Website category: sports
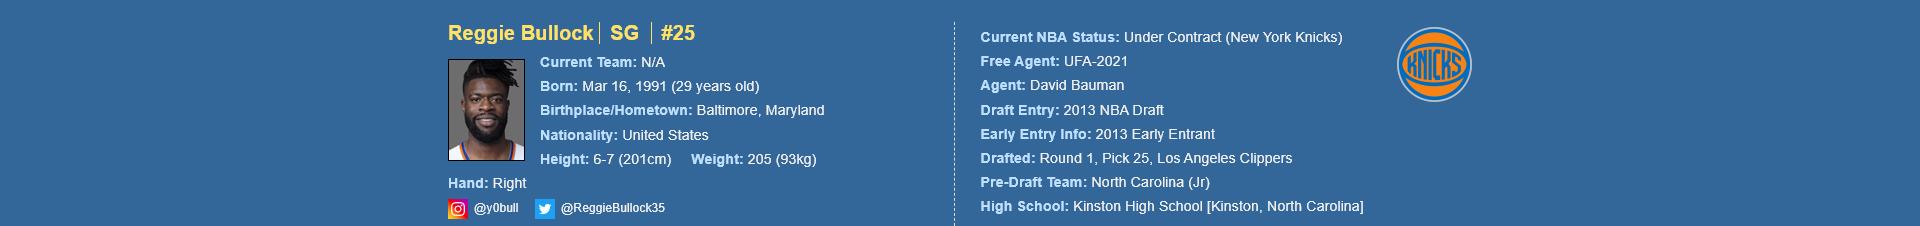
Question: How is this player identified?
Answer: Reggie Bullock

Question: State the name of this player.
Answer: Reggie Bullock

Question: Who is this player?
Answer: Reggie Bullock

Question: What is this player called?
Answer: Reggie Bullock

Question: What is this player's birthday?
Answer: Mar 16, 1991

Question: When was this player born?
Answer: Mar 16, 1991

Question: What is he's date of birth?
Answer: Mar 16, 1991

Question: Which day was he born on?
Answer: Mar 16, 1991

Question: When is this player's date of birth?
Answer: Mar 16, 1991

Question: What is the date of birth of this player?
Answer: Mar 16, 1991

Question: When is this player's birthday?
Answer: Mar 16, 1991

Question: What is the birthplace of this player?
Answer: Baltimore, Maryland

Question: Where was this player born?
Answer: Baltimore, Maryland

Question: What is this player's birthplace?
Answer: Baltimore, Maryland

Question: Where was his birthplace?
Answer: Baltimore, Maryland

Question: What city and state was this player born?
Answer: Baltimore, Maryland

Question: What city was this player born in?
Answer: Baltimore, Maryland

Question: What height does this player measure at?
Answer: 6-7 (201cm)

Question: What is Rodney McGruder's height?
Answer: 6-7 (201cm)

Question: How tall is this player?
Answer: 6-7 (201cm)

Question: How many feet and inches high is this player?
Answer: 6-7 (201cm)

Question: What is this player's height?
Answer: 6-7 (201cm)

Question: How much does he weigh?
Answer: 205 (93kg)

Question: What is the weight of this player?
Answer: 205 (93kg)

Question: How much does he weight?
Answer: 205 (93kg)

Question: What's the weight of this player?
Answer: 205 (93kg)

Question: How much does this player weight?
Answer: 205 (93kg)

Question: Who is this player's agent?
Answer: David Bauman

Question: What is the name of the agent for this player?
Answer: David Bauman

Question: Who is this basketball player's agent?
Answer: David Bauman

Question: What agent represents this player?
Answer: David Bauman

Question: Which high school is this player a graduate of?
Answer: Kinston High School

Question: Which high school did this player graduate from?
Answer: Kinston High School

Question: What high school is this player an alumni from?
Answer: Kinston High School

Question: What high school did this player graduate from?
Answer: Kinston High School

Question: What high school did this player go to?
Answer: Kinston High School

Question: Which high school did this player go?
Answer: Kinston High School